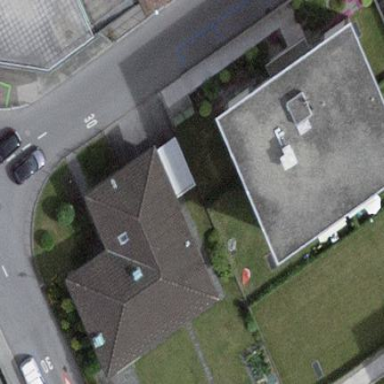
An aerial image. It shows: Building with flat roof made of gravel.